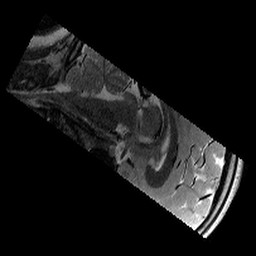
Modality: T2w
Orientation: sagittal
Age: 9
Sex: female
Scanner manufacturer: siemens
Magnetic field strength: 3 T
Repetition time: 9.23 s
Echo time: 0.067 s